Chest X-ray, PA view. Patient: 61 years old, sex F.
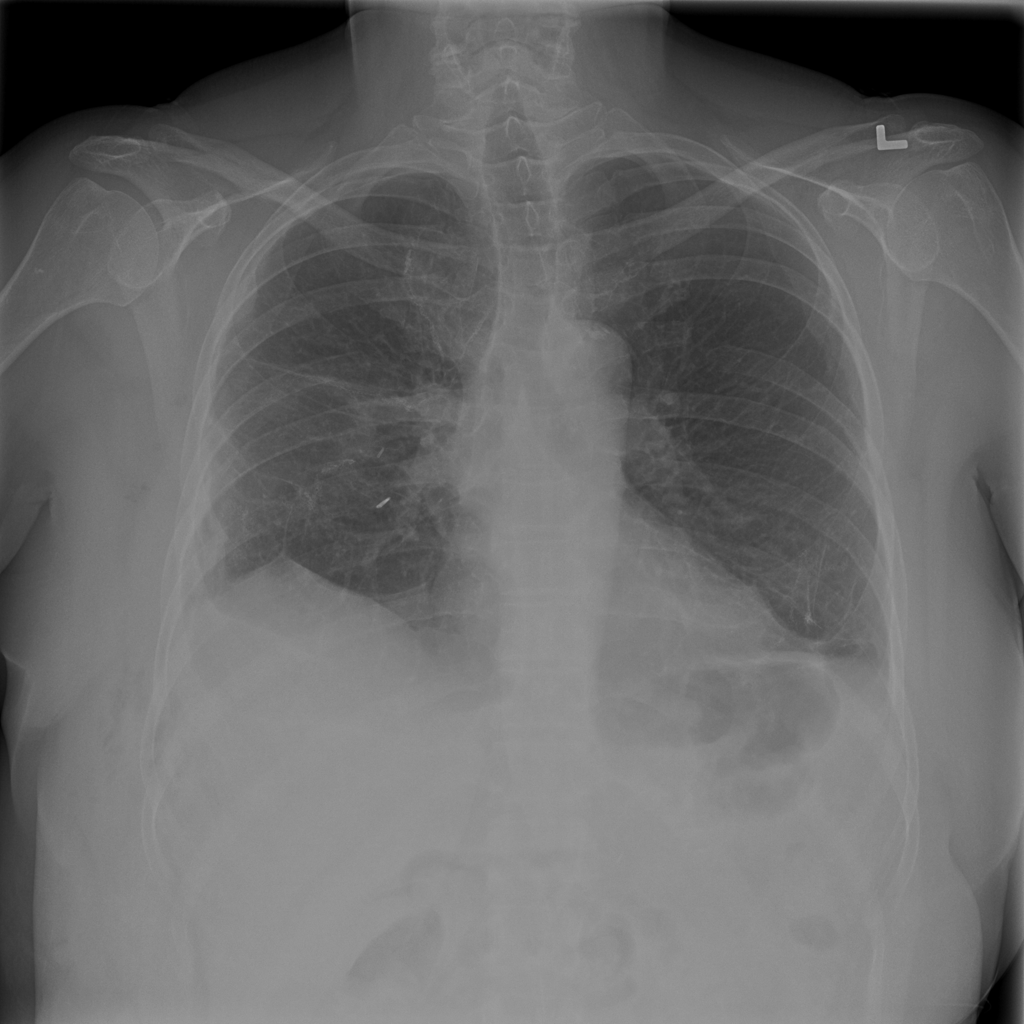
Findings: Emphysema